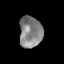
Tissue: lung
Cell type: Smooth muscle cells
Senescence score: 0.6157
Nuclear area (px): 703
Mean DAPI intensity: 131.494